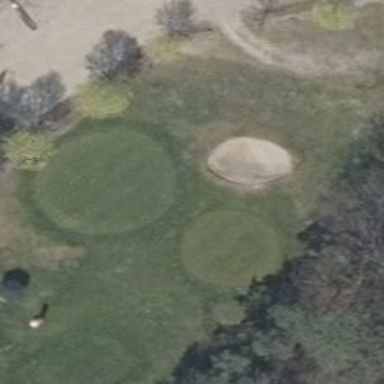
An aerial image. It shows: Golf green.